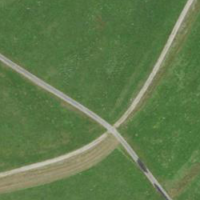
EUNIS habitat code: 26
Species observed at this site:
Limax maximus